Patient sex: M
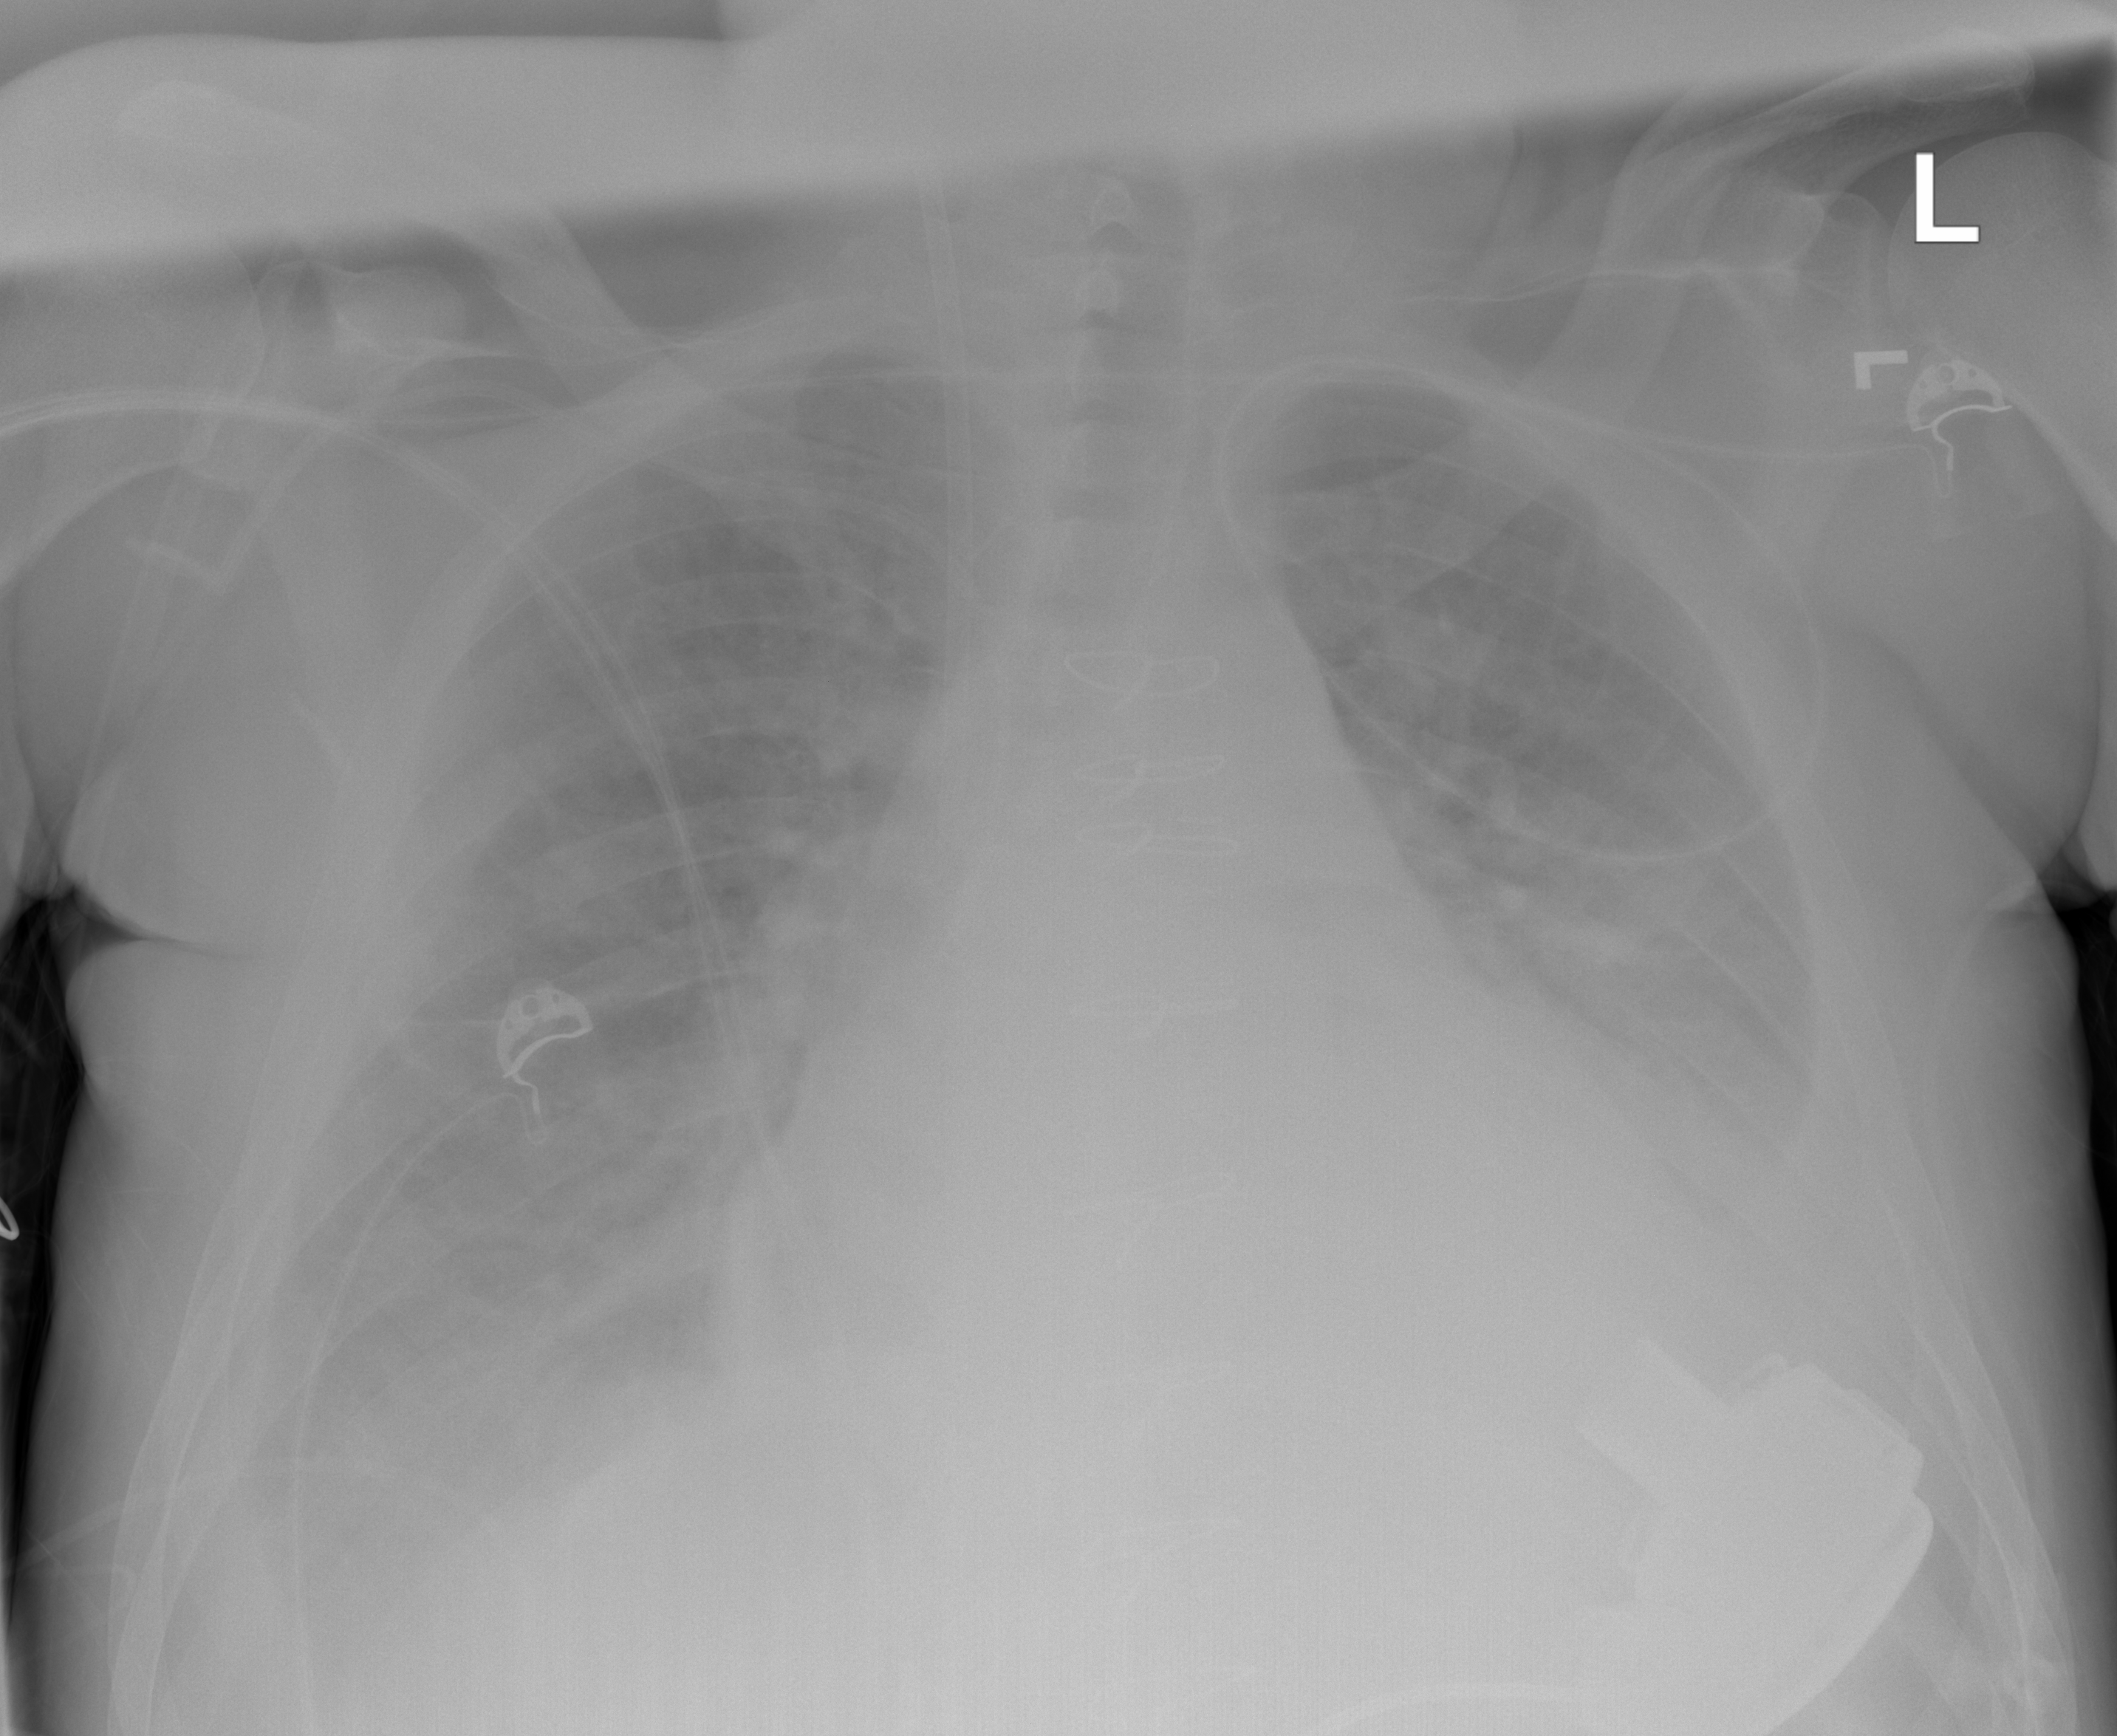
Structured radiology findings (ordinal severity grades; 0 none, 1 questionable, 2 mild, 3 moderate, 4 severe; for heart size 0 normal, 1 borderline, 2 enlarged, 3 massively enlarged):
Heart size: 3
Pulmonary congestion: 2
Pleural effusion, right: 3
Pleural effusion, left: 3
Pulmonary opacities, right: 2
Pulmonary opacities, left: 2
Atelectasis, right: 2
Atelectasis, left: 2